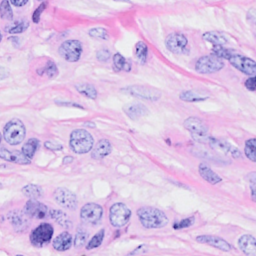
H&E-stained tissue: Breast